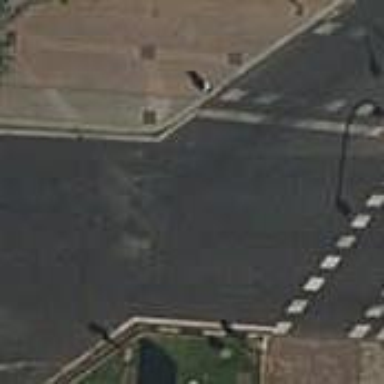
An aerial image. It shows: Road with traffic signals.